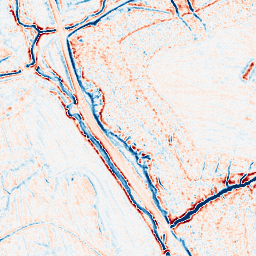
Category: edge_preserving
Decomposition family: bilateral
Decomposition parameters: d: 9
sigma_color: 50
sigma_space: 150
Upsampling method: sinc_hamming
Upsampling parameters: scale: 8
kernel_size: 16
Upsampling scale: 8